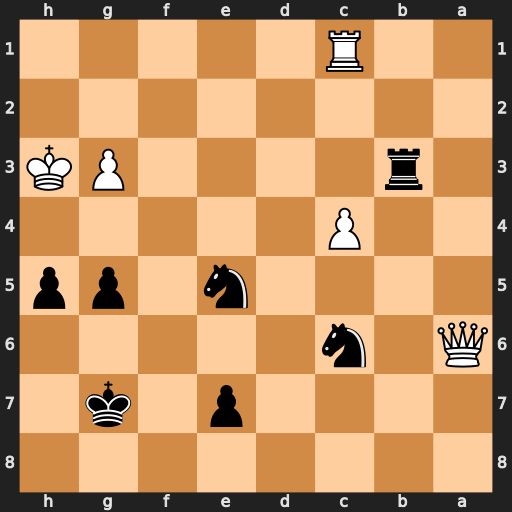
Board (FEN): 8/4p1k1/Q1n5/4n1pp/2P5/1r4PK/8/2R5
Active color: b
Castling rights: -
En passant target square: -
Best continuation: Rb2 g4 hxg4+ Kg3 Nd4 Rf1 Ne2+